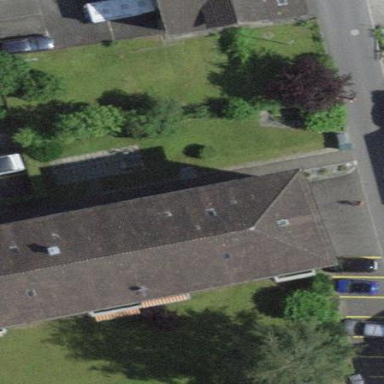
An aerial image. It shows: Apartment building with hipped roof.